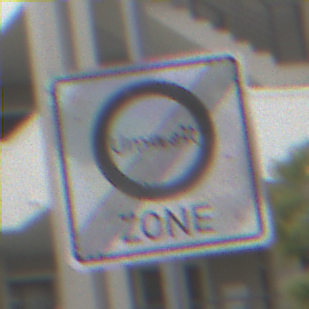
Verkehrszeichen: EndeUmweltzone
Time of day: Midday
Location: Outdoor (Urban)
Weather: Overcast
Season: NotSpecified
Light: Natural